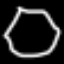
Label: octagon